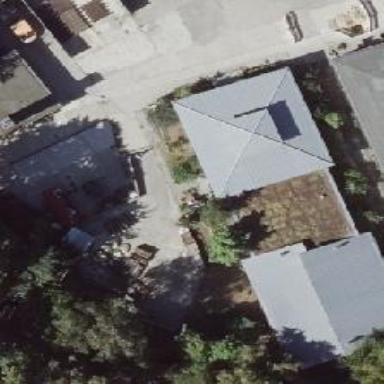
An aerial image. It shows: Building with pyramidal zinc roof.